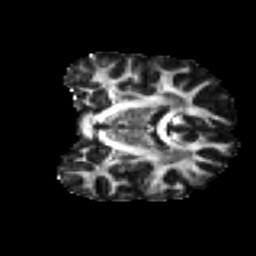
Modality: FA
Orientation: coronal
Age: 39
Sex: male
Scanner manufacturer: ge
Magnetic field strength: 3 T
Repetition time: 7.8 s
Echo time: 0.0608 s